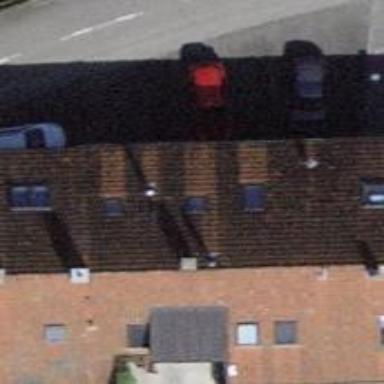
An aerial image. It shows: Terrace building with tiled roof.